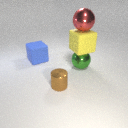
small brown metal cylinder to the left of large green metal sphere